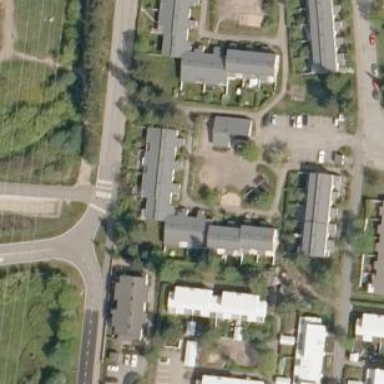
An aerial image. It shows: Terrace building.